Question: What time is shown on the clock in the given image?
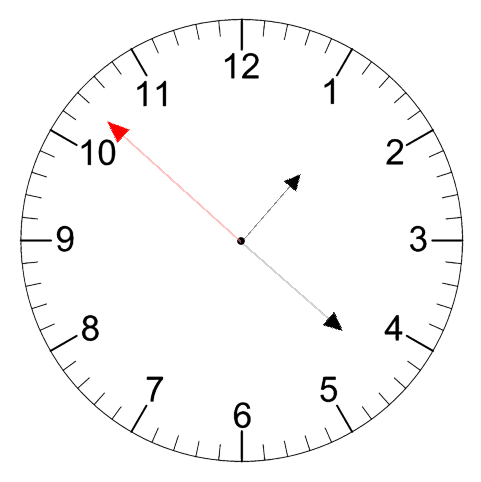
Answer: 01:21:52